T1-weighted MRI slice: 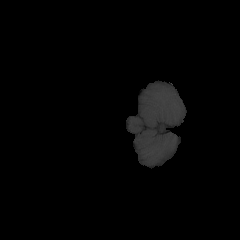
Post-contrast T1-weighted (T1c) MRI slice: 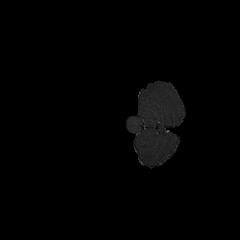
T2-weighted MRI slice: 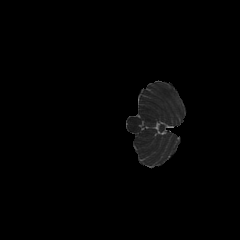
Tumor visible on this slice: no